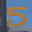
Label: 5